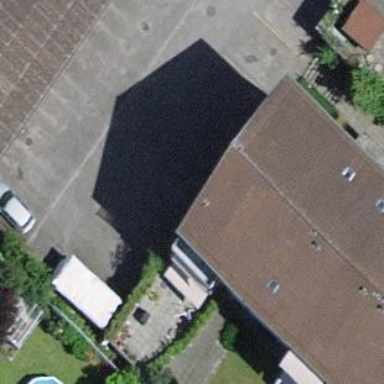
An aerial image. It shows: Group of garages.